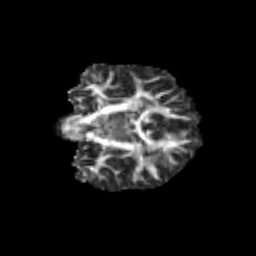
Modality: FA
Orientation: coronal
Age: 10
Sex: female
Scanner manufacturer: siemens
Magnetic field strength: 3 T
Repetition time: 3.8 s
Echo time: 0.07 s